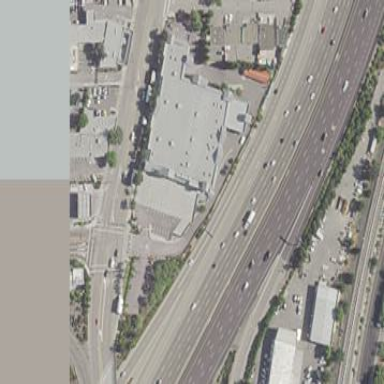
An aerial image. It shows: Commercial building.